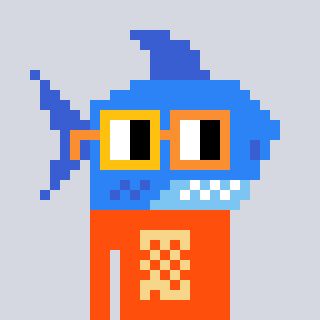
a pixel art character with square yellow and orange glasses, a shark-shaped head and a orange-colored body on a cool background